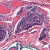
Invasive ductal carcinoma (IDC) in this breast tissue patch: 0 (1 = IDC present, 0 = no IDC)